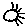
Label: sun